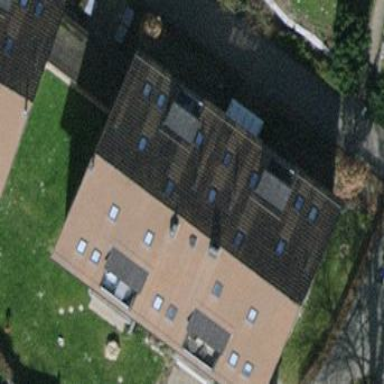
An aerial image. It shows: Apartment building with gabled roof made of roof tiles.